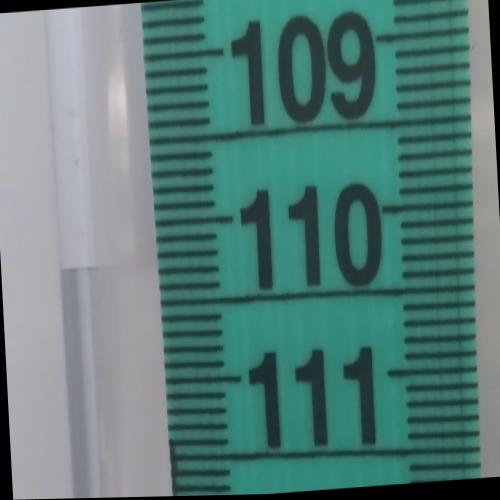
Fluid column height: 110.3 cm